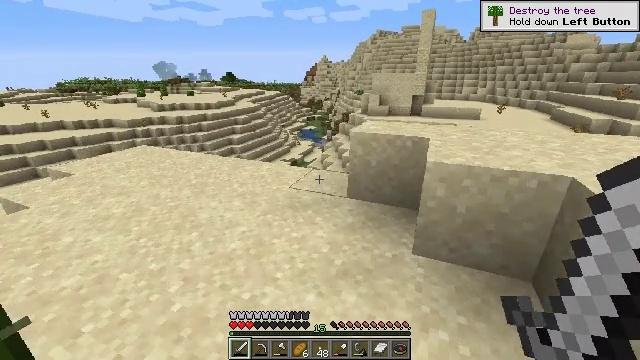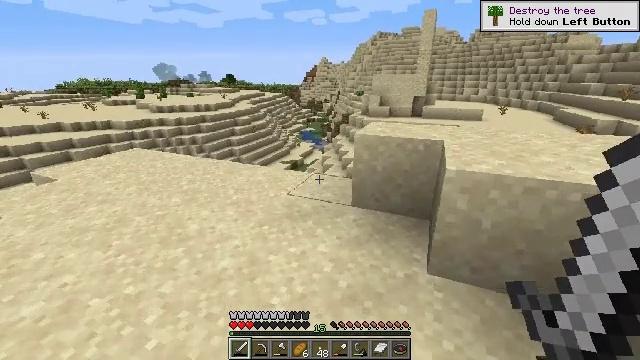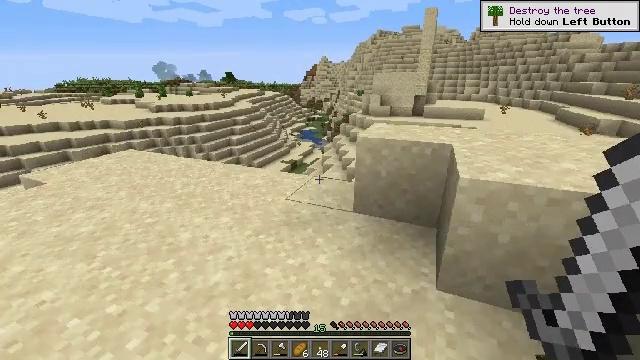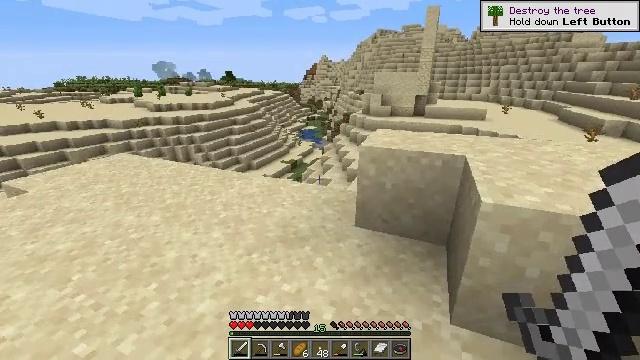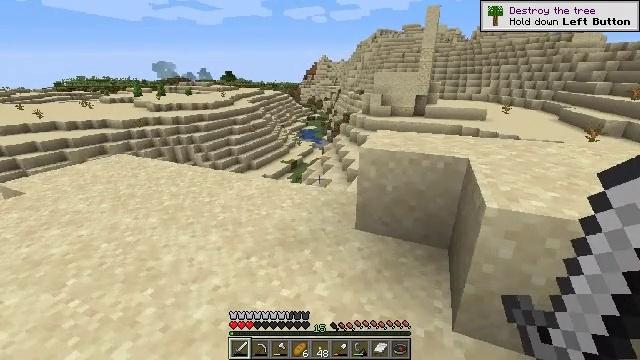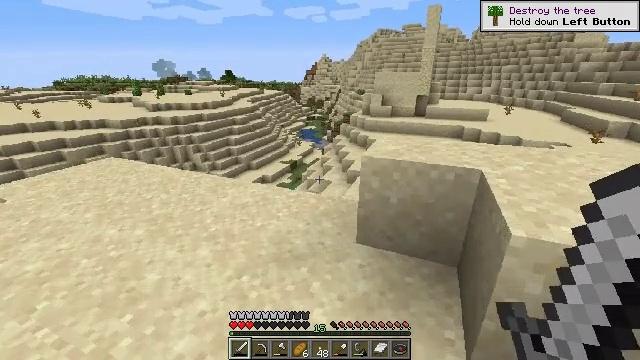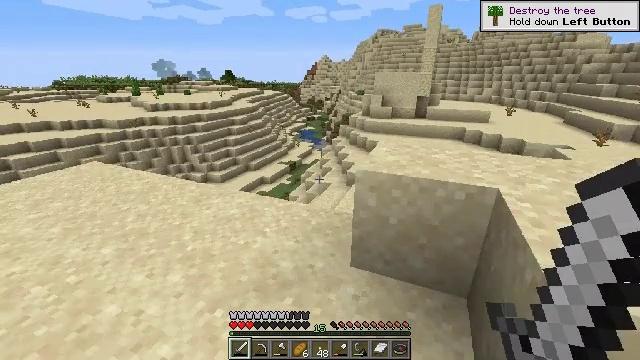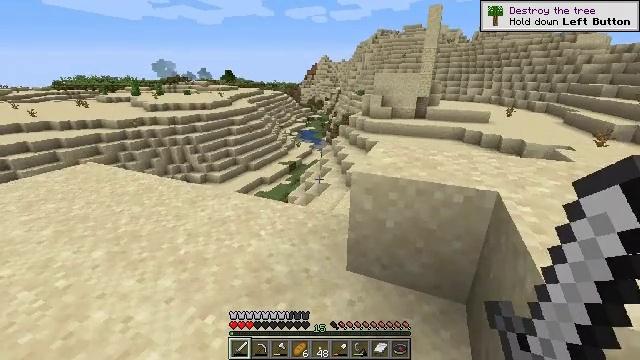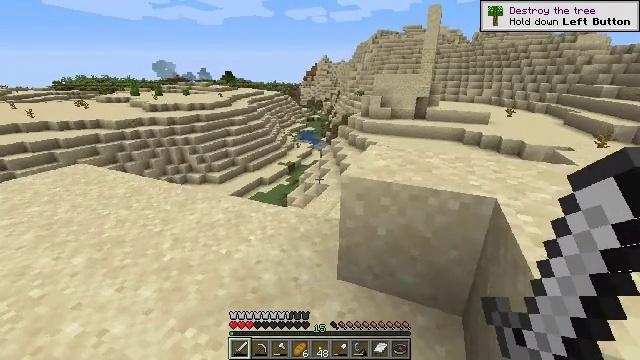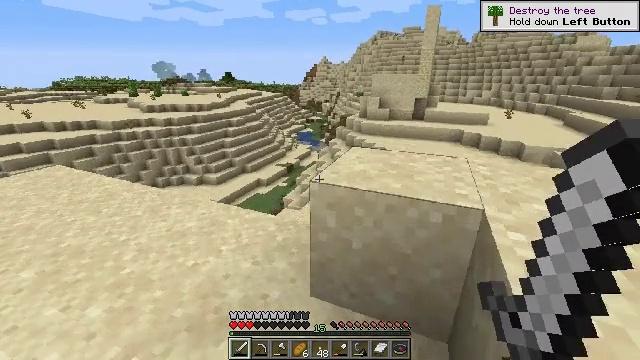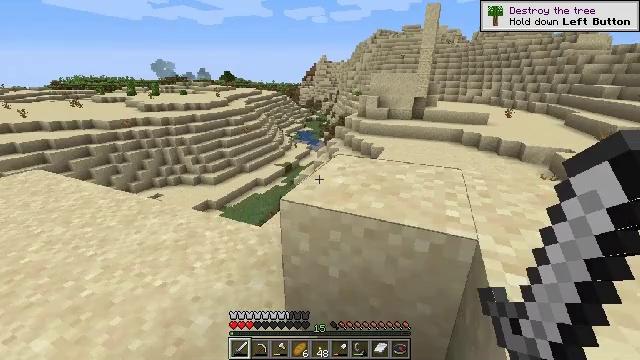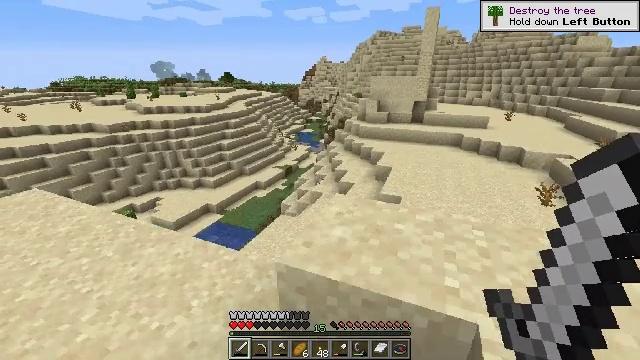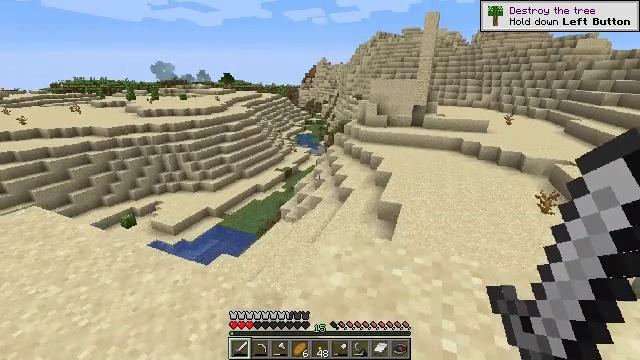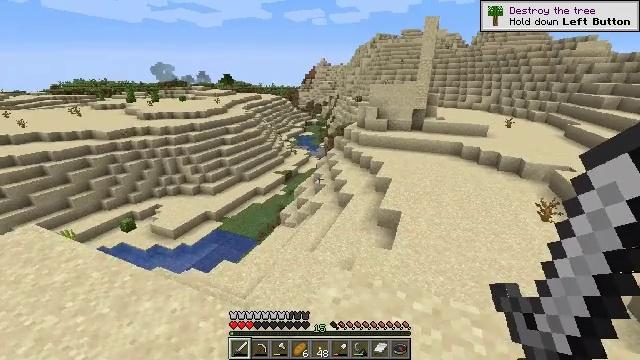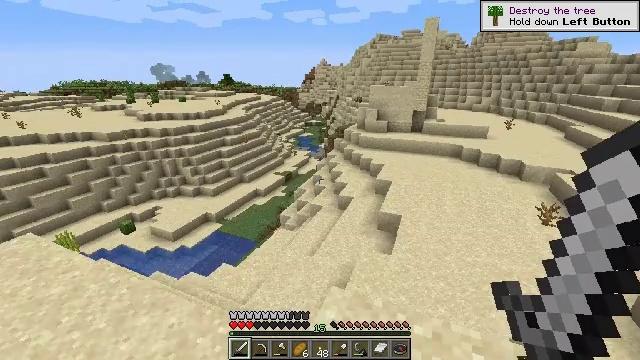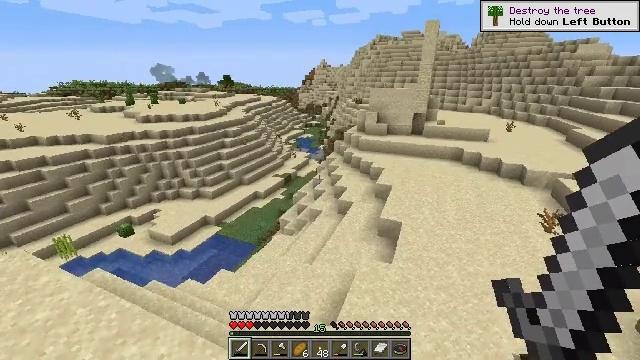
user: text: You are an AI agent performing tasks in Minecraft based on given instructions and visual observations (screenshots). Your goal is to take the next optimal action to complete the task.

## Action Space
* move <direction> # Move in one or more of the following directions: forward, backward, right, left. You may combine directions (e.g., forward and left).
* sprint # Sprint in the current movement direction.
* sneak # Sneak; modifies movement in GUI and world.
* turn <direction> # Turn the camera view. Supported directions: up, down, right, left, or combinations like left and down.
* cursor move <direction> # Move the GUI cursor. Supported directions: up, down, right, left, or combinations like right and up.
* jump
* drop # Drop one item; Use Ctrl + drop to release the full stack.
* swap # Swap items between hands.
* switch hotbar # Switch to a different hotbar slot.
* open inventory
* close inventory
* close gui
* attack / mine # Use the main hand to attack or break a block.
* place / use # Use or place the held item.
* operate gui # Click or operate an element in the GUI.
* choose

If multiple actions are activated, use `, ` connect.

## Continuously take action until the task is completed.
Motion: motion action
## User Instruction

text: Break the sugar cane.
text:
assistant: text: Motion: move forward
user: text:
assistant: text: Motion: move forward
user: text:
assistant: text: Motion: move forward
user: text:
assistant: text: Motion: move forward
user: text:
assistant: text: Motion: move forward
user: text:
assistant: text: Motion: move forward and move right
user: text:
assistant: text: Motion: move forward and move right
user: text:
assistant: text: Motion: move forward and move right
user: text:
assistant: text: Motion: move forward and move right
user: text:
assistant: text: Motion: move forward and move right
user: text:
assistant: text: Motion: move forward, jump
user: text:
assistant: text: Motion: move forward, jump
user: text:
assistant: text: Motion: move forward, jump
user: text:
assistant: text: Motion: move forward, jump
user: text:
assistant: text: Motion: move forward, jump
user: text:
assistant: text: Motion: move forward
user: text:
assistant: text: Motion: move forward
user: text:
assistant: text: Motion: move forward
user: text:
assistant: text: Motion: move forward
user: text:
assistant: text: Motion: move forward
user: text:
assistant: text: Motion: move forward and move right, turn right and down
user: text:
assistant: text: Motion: move forward and move right
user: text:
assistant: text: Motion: move forward and move right
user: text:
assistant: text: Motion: move forward and move right, turn right
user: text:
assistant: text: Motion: move forward and move right
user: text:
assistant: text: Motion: move forward and move right
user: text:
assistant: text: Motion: move forward and move right
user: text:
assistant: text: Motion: move forward and move right
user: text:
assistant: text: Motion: move forward and move right
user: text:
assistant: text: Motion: move forward and move right